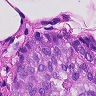
Metastatic tissue present: yes